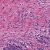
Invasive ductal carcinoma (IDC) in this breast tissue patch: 1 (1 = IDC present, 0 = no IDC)